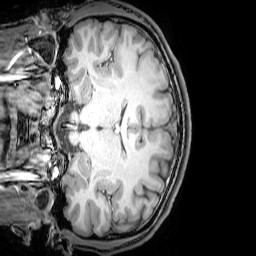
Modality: T1w
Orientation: coronal
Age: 22
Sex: male
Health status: healthy
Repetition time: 0.081 s
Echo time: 0.037 s